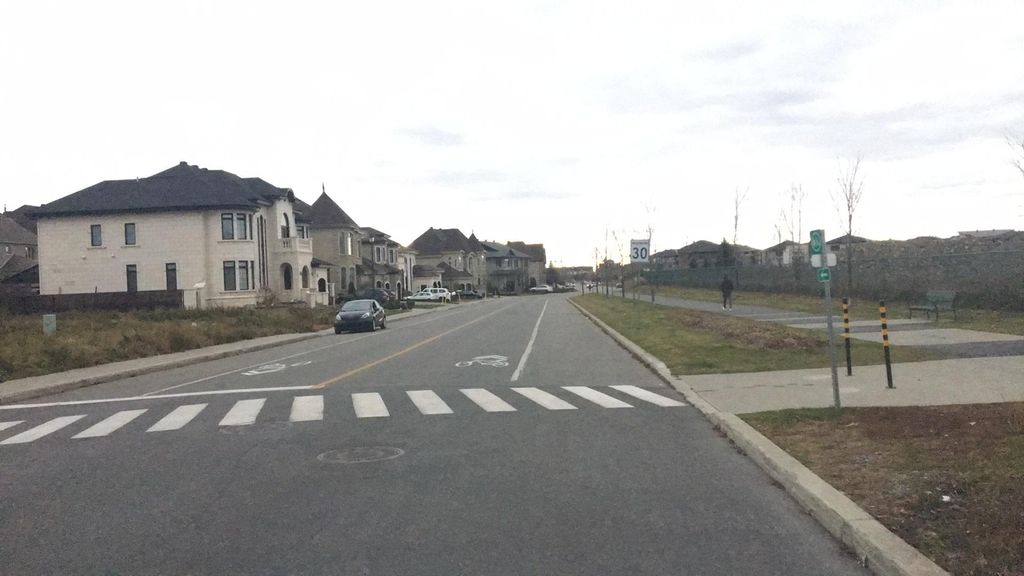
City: montreal